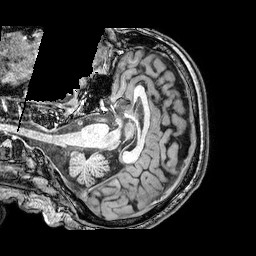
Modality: T1w
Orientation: axial
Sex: male
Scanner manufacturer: philips
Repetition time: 0.008137 s
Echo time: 0.00374 s